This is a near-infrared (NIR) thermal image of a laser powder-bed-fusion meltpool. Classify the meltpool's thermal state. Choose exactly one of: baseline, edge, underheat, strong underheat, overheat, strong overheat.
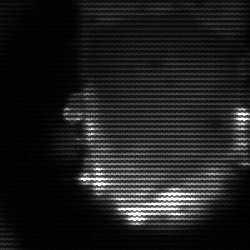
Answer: baseline